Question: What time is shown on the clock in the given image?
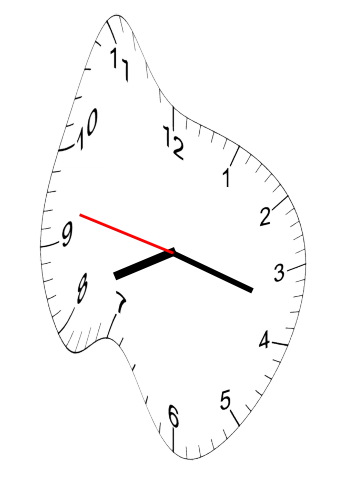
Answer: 08:17:47